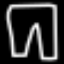
Label: pants